Question: I'm trying to build a footer that has two title columns and three content columns.
I'd like to use 'display: table-cell' for the content columns, and believe I need to use 'display: table-header-group' for the title columns.

While researching 'display: table-header-group', I could not find any documentation on how to use this CSS property. W3Cschools says the following.
> table-header-group: Let the element behave like a 'thead' element.
<URL>
That unfortunately doesn't tell me how I should arrange my 'divs'
So far I've got the following code, but I'm not sure if I'm using 'table-header-group' correctly
'''
.footer {
display: table;
}
.footer-box {
display: table-cell;
}
.footer-title-box {
display: table-header-group;
}
<div class="footer">
<div class="footer-title-box">
Title
</div>
<div class="footer-title-box">
Title
</div>
<div class="footer-box">
Content
</div>
<div class="footer-box">
Content
</div>
<div class="footer-box">
Content
</div>
</div>
'''
If anyone has any experience with 'table-header-group' and could shed some light on it, I would be incredibly grateful.
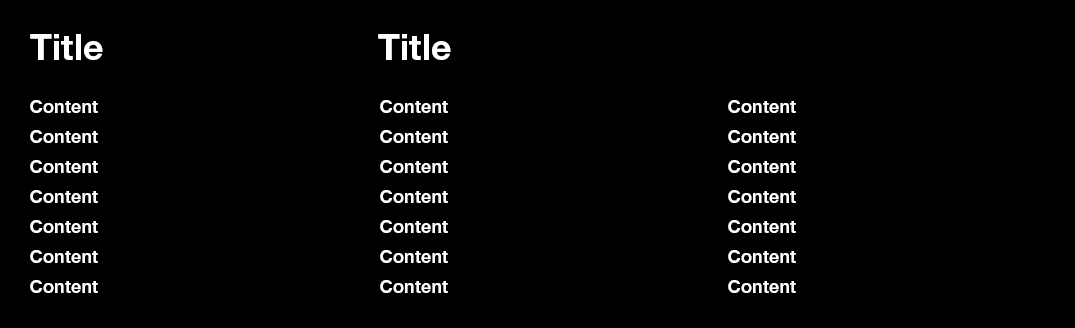
Answer: I don't have any experience with it but logic dictates that you can only have 'thead' so you can only have one 'table-header-group'
So your structure should, perhaps, look more like this:
<URL>
'''
.footer {
display: table;
width: 50%;
table-layout: fixed;
}
.footer-title-box {
display: table-header-group;
font-weight: bold;
}
.footer-row-box {
display: table-row-group;
}
.footer-box {
display: table-cell;
text-align: center;
}
'''
'''
<div class="footer">
<div class="footer-title-box">
<div class="footer-box">Title</div>
<div class="footer-box caption">Title</div>
</div>
<div class="footer-row-box">
<div class="footer-box">Content</div>
<div class="footer-box">Content</div>
<div class="footer-box">Content</div>
</div>
<div class="footer-row-box">
<div class="footer-box">Content</div>
<div class="footer-box">Content</div>
<div class="footer-box">Content</div>
</div>
<div class="footer-row-box">
<div class="footer-box">Content</div>
<div class="footer-box">Content</div>
<div class="footer-box">Content</div>
</div>
</div>
'''